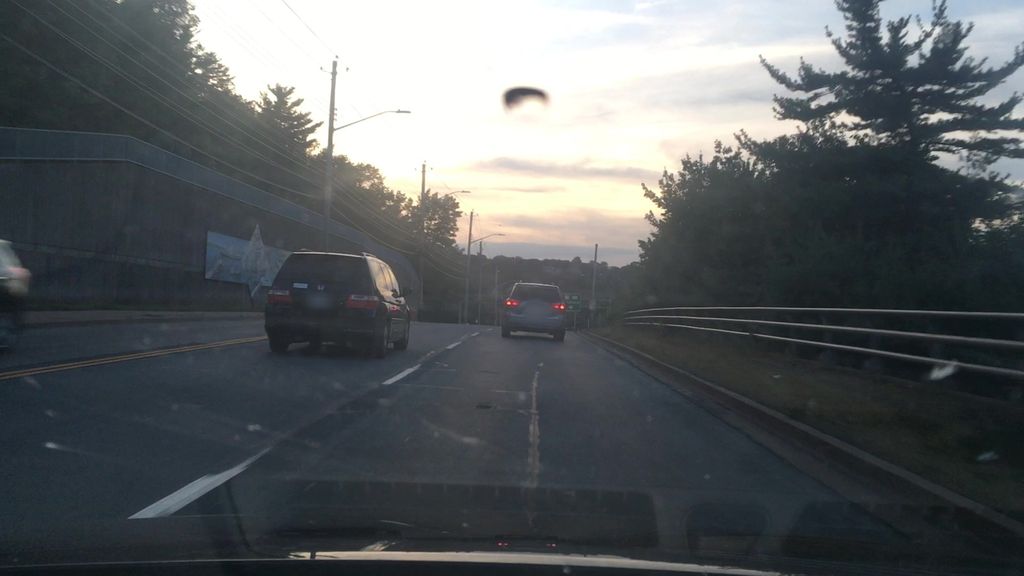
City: halifax